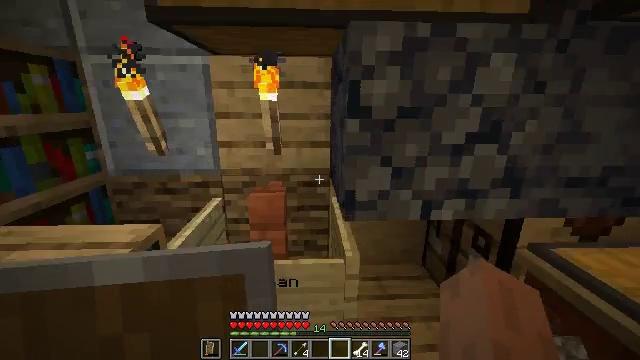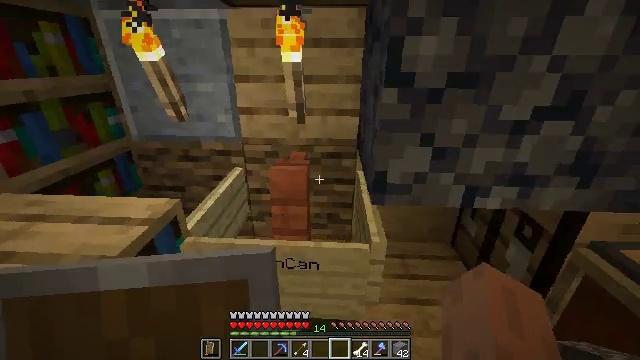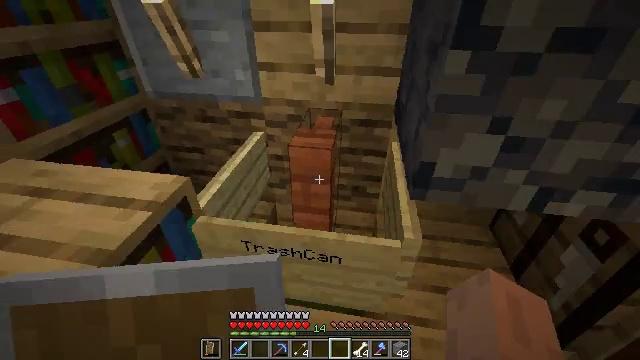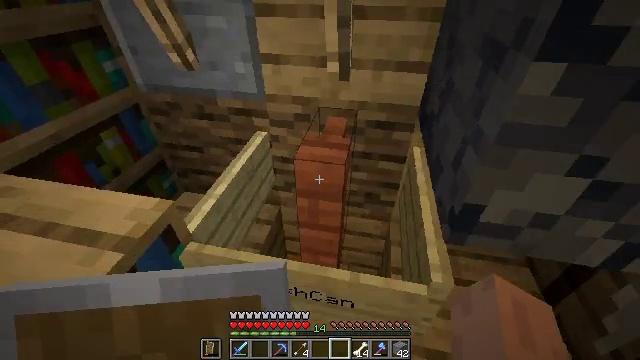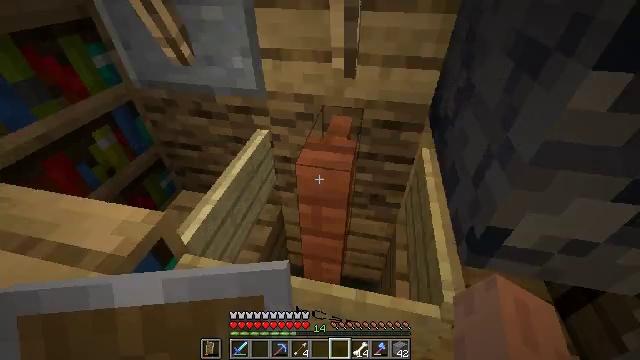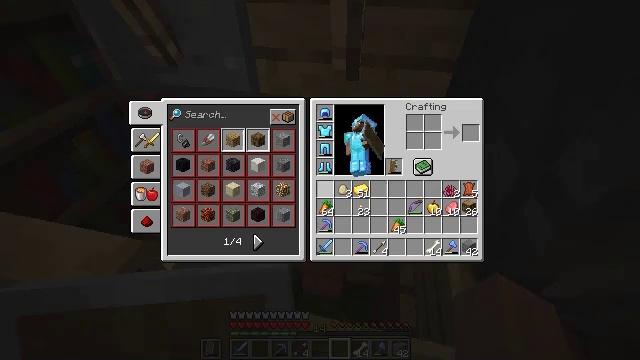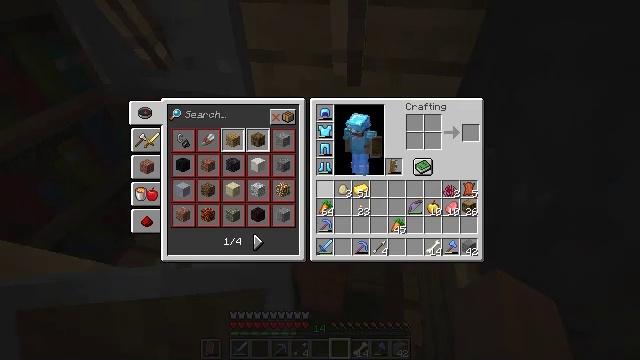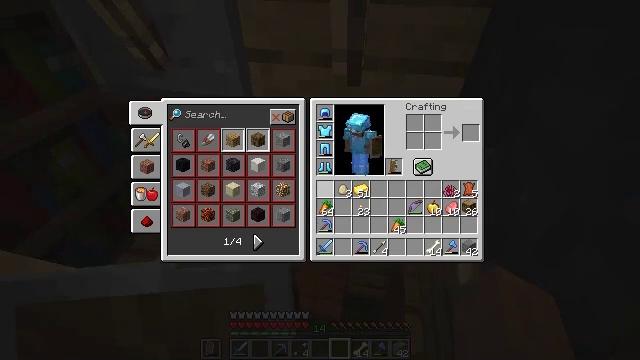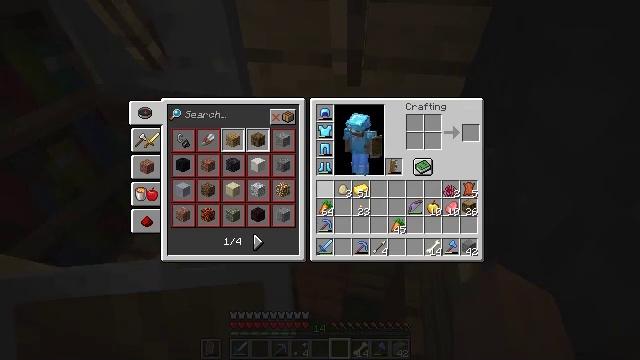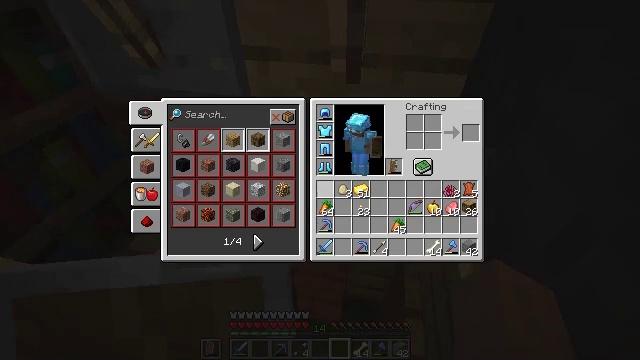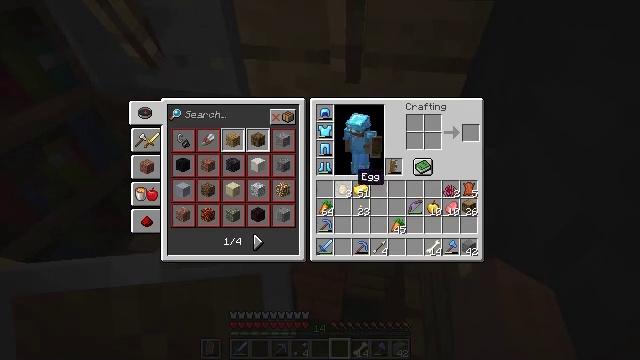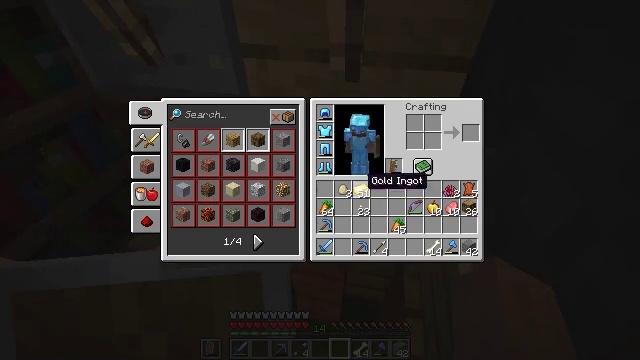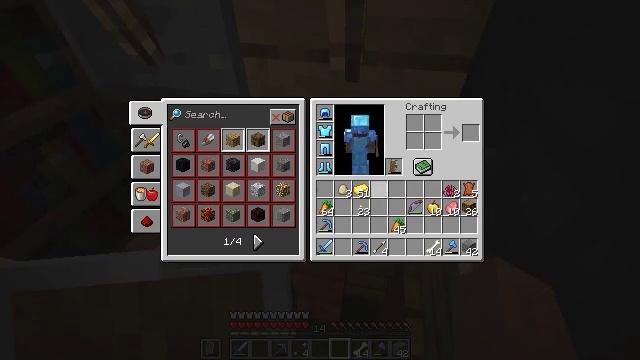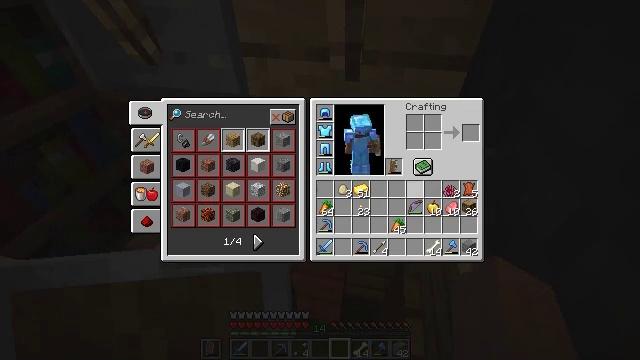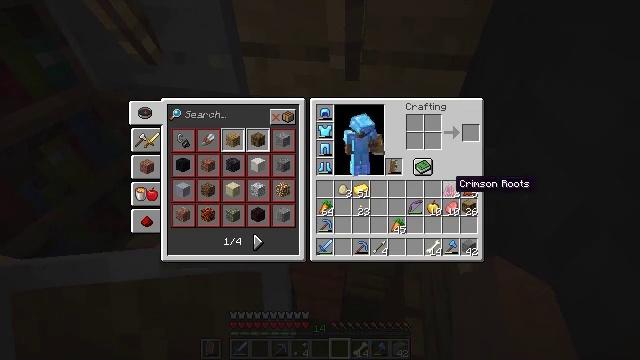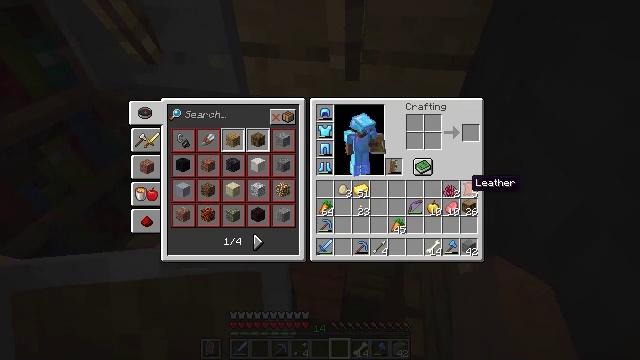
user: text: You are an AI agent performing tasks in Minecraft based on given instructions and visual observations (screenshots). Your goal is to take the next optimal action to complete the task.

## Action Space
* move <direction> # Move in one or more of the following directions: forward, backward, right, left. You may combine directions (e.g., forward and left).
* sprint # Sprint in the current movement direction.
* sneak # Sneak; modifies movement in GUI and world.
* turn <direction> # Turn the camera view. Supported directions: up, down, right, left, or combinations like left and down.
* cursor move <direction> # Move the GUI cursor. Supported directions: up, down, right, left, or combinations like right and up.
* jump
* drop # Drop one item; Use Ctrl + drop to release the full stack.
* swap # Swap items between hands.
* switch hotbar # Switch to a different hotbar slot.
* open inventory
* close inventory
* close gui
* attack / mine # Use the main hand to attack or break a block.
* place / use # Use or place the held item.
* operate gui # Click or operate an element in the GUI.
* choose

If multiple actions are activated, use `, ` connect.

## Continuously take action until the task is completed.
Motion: motion action
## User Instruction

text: Drop crimson roots.
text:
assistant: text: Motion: move forward, turn left and down
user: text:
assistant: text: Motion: move forward, turn left and down
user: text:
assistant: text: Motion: move forward, turn left and down
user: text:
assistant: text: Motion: move forward, turn down
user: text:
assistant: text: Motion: move forward, turn down, open inventory
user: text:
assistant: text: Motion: open inventory
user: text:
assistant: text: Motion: open inventory
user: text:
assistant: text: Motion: no_op
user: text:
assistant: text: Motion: no_op
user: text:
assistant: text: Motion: cursor move right
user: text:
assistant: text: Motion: cursor move right
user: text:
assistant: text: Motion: cursor move right
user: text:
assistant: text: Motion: cursor move right
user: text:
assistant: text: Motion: cursor move right
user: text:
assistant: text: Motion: cursor move right
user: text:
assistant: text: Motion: no_op
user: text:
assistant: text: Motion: no_op
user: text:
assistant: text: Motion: no_op
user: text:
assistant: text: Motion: no_op
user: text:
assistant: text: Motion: no_op
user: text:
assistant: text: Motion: no_op
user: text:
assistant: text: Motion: no_op
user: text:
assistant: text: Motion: no_op
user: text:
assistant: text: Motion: no_op
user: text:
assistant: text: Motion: no_op
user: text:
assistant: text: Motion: no_op
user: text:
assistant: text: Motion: no_op
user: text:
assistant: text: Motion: drop
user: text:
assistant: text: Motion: drop
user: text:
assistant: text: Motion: no_op